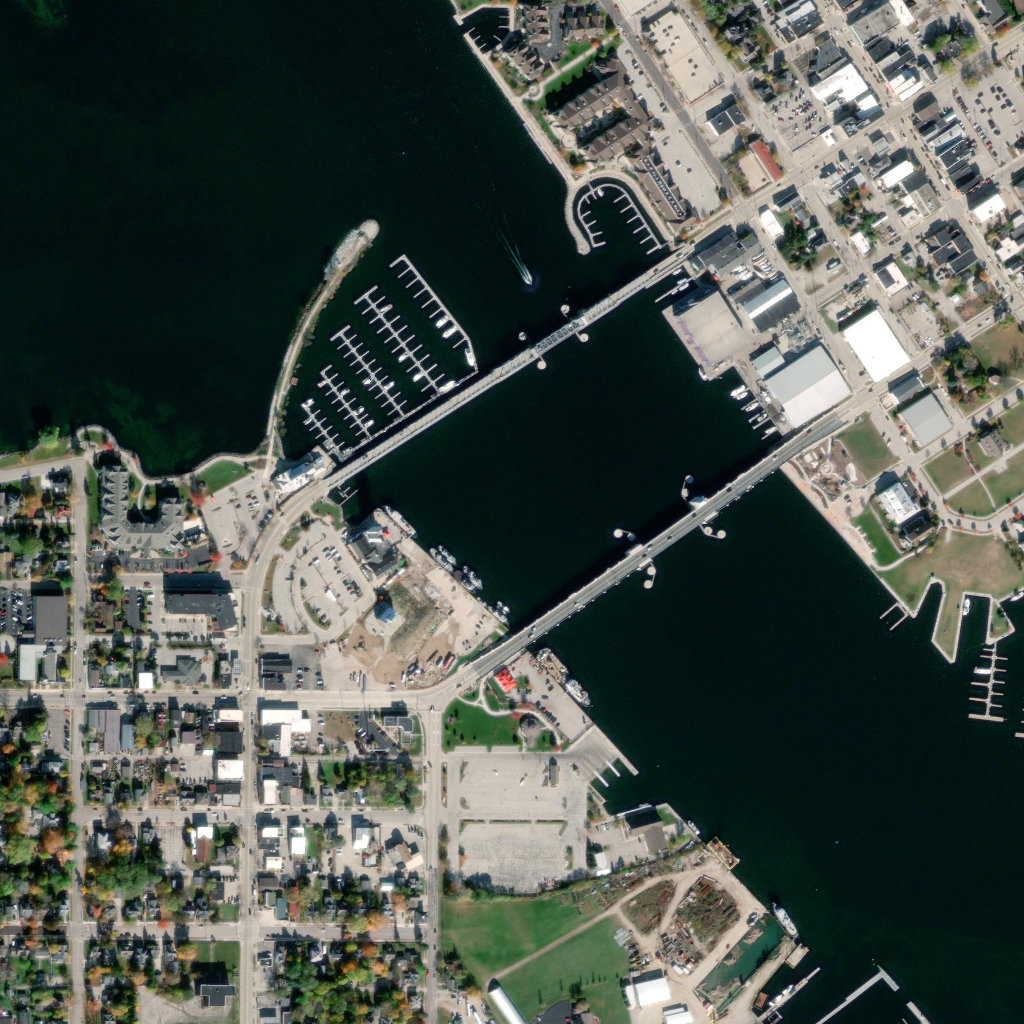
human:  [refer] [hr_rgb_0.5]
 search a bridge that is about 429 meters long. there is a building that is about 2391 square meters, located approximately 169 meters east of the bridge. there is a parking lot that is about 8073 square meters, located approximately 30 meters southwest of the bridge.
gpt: <box>[[31, 24, 67, 48, 0]]</box>